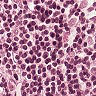
Metastatic tissue present: no